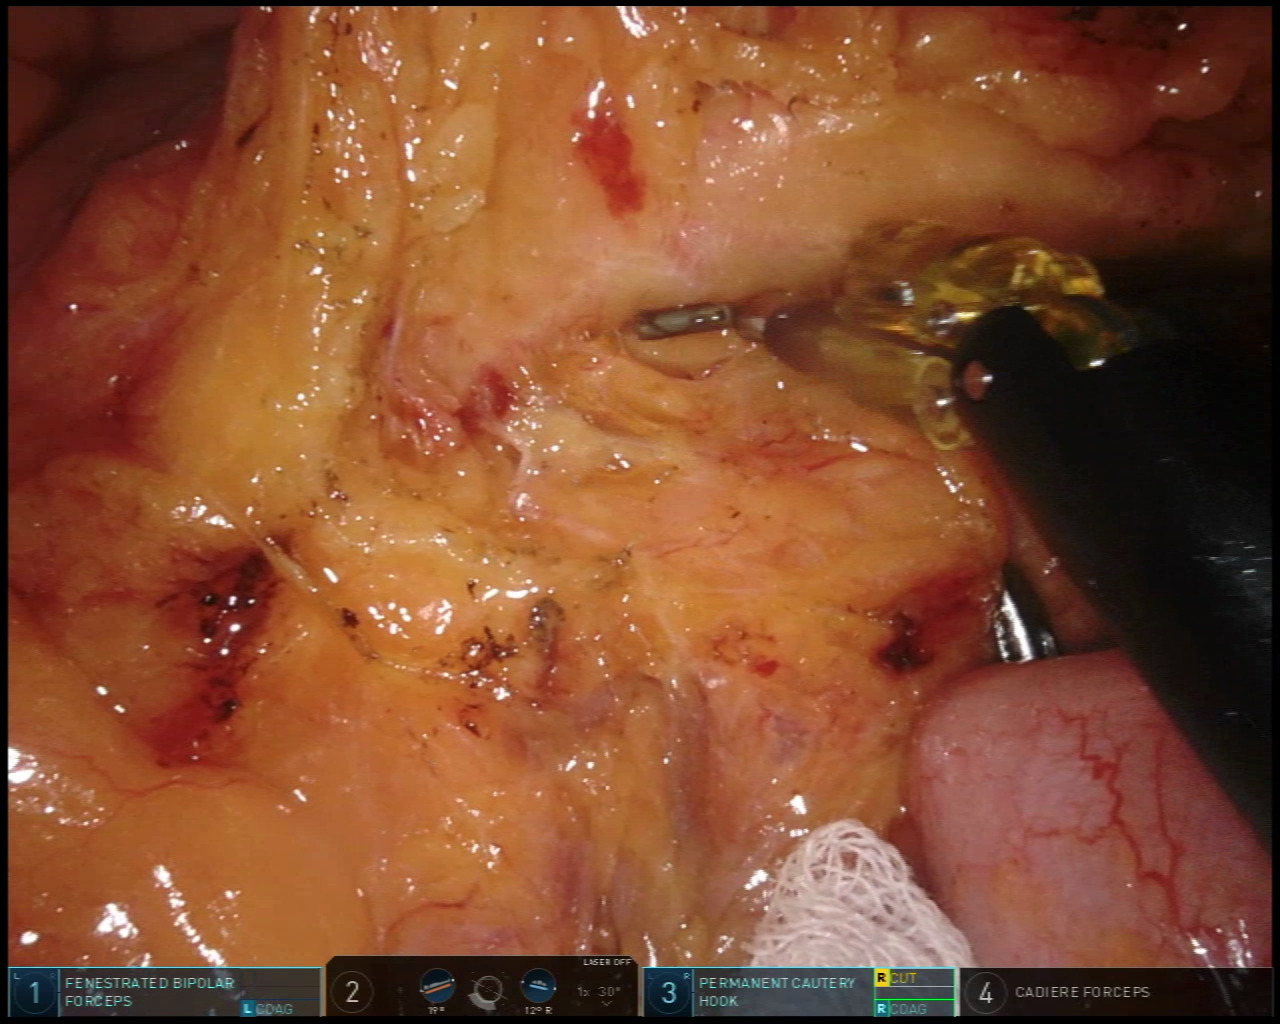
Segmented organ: inferior_mesenteric_artery
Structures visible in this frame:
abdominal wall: no
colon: no
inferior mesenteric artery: yes
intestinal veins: no
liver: no
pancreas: no
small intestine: yes
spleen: no
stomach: no
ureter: no
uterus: no
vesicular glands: no